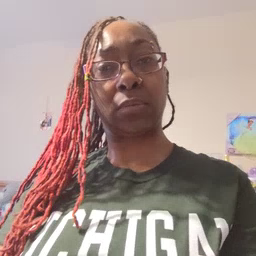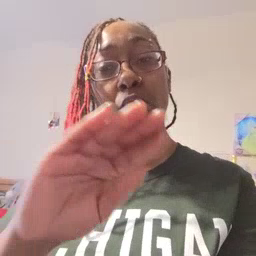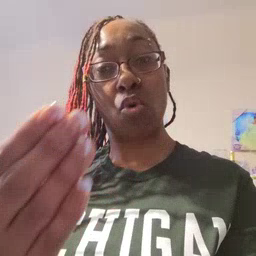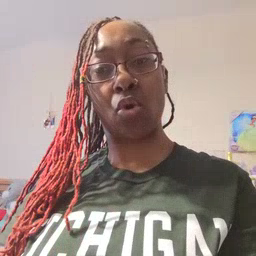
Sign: book